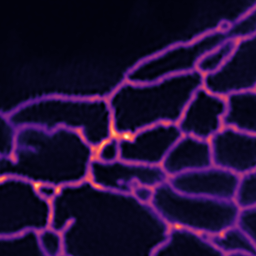
Label: Super-resolution ER image